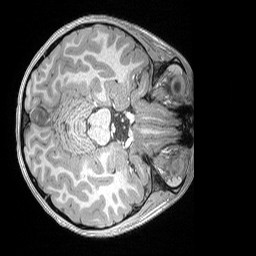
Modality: T1w
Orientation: axial
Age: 8
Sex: male
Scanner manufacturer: siemens
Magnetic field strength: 3 T
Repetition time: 2.53 s
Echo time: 0.00164 s